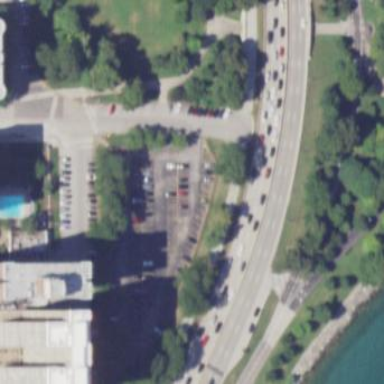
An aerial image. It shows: Parking area with surface.